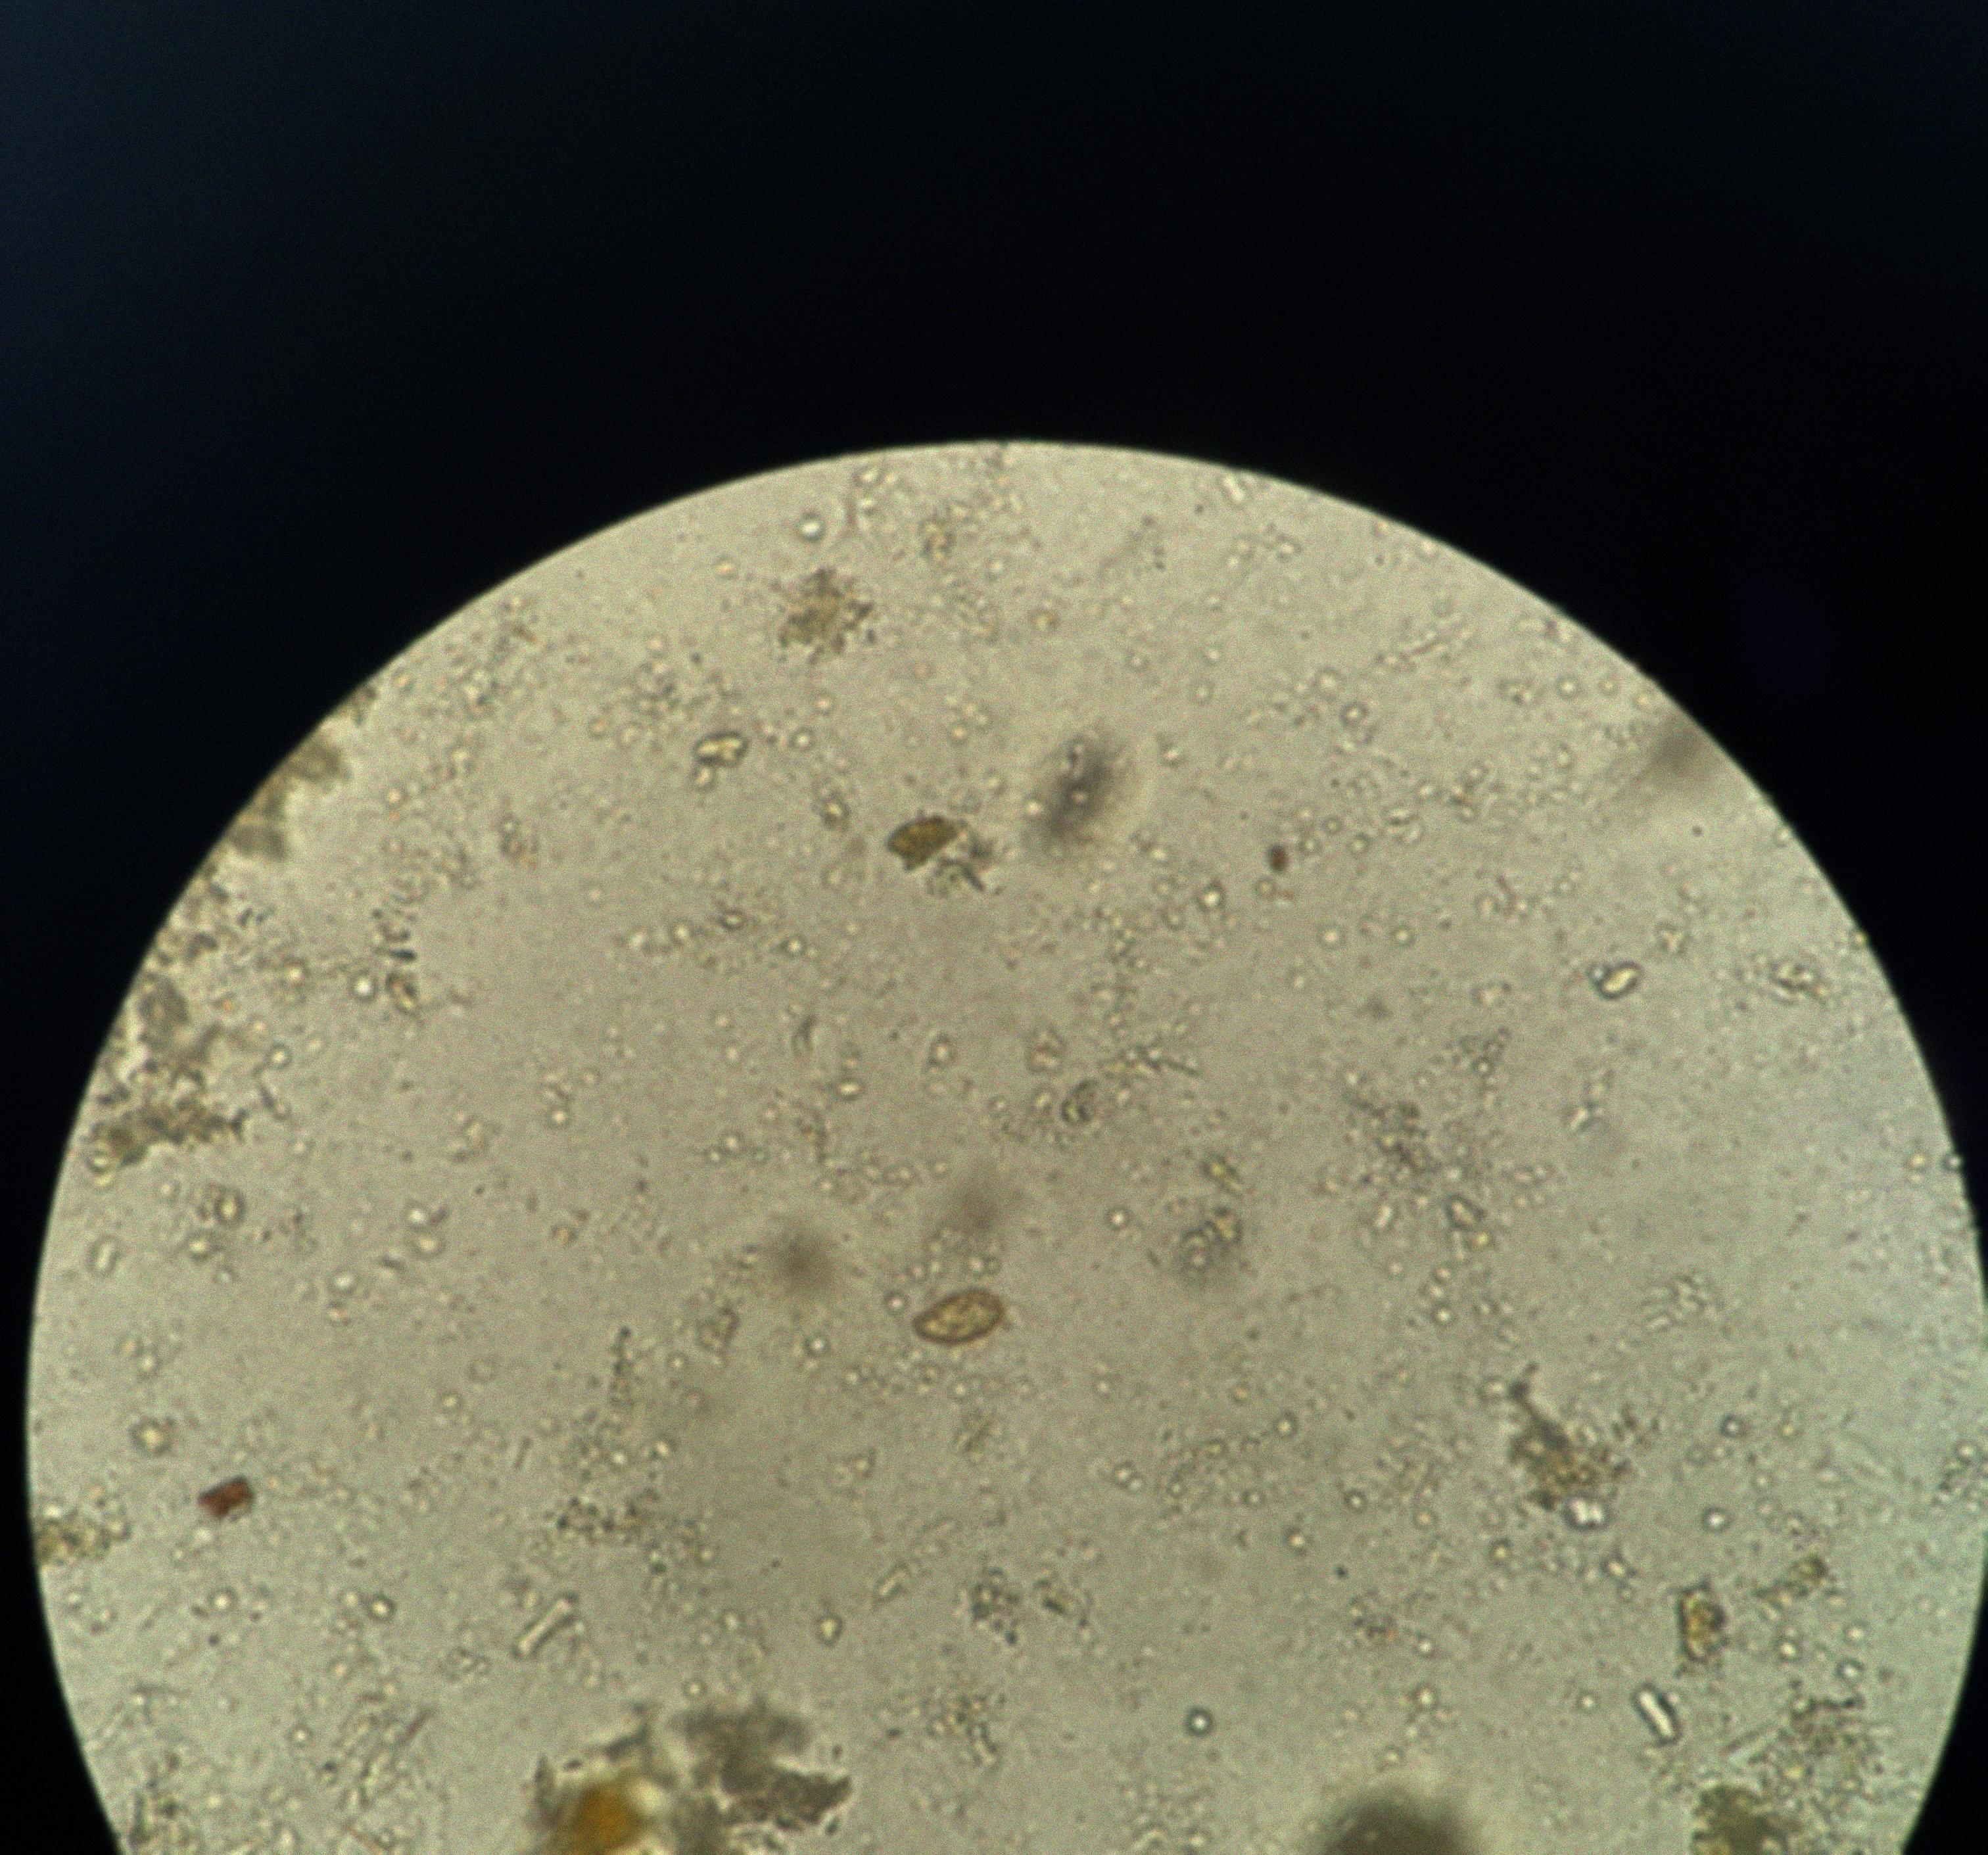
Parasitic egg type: Opisthorchis viverrine